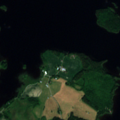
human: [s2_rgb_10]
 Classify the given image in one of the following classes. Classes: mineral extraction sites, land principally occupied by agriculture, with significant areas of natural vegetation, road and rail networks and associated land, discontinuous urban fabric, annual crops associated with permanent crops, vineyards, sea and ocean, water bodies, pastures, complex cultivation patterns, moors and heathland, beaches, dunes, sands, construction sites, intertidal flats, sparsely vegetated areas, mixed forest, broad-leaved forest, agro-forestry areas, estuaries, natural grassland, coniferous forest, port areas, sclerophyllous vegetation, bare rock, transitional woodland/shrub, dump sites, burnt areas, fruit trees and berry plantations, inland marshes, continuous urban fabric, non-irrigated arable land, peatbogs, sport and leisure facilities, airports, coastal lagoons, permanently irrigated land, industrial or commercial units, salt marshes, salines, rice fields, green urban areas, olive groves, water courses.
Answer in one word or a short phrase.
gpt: land principally occupied by agriculture, with significant areas of natural vegetation, coniferous forest, water bodies